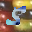
Label: 5